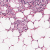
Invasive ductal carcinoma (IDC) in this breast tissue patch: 0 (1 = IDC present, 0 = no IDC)